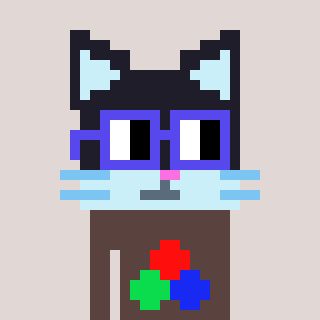
a pixel art character with square blue glasses, a cat-shaped head and a darkbrown-colored body on a warm background